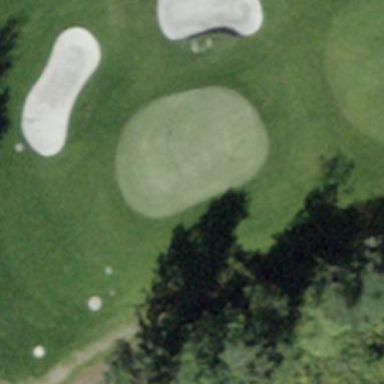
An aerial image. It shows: Picturesque green golfing area with grass land use.